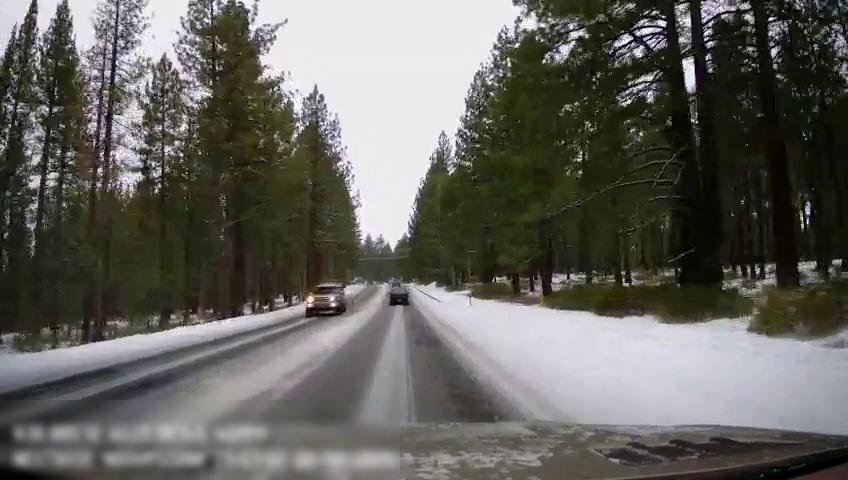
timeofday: Day
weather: Snowy
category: Drivable Space
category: Vehicles | SUV
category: Vehicles | Car